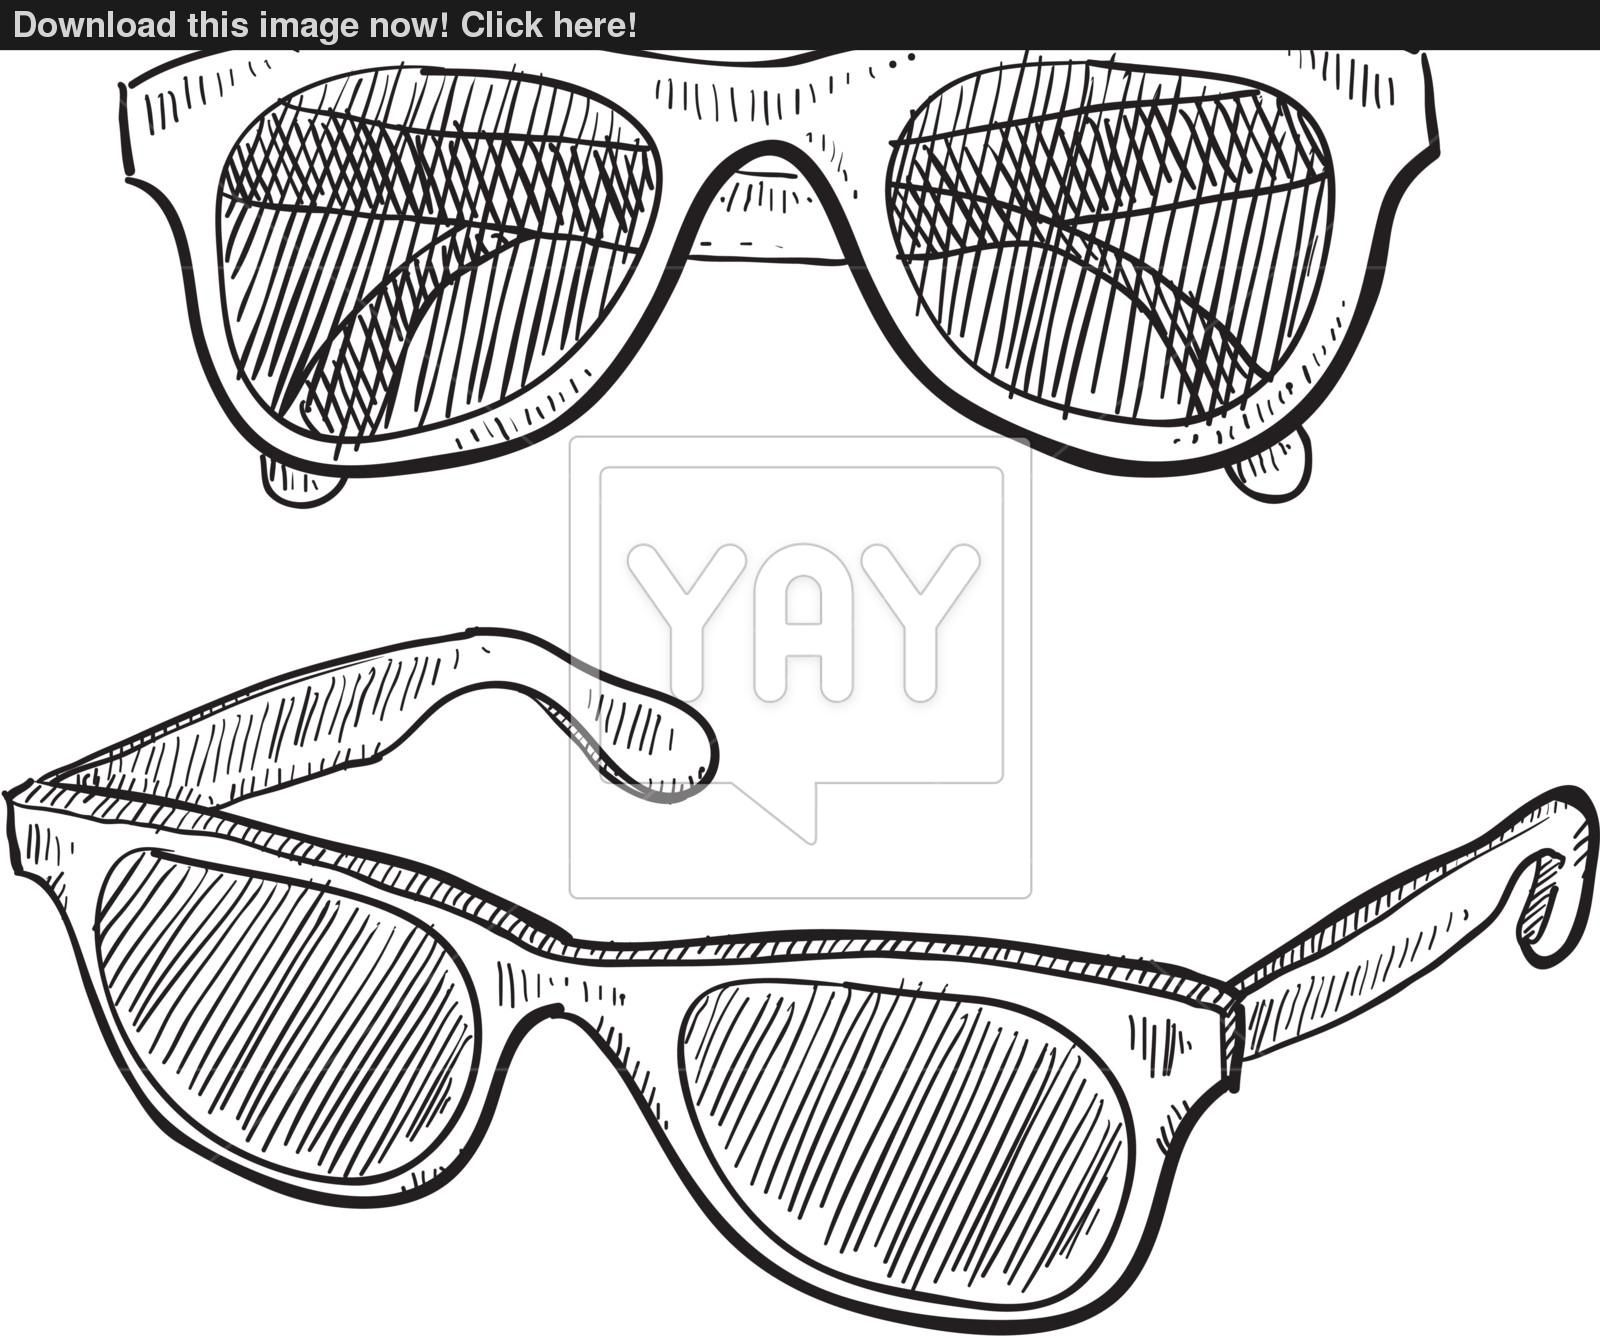
Label: sunglass